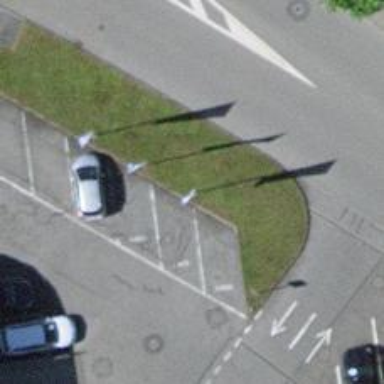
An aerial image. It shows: Advertising flagpole is visible.